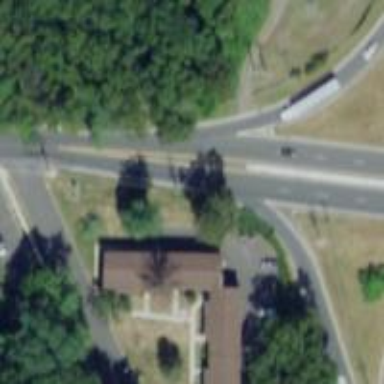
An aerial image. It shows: Junction.